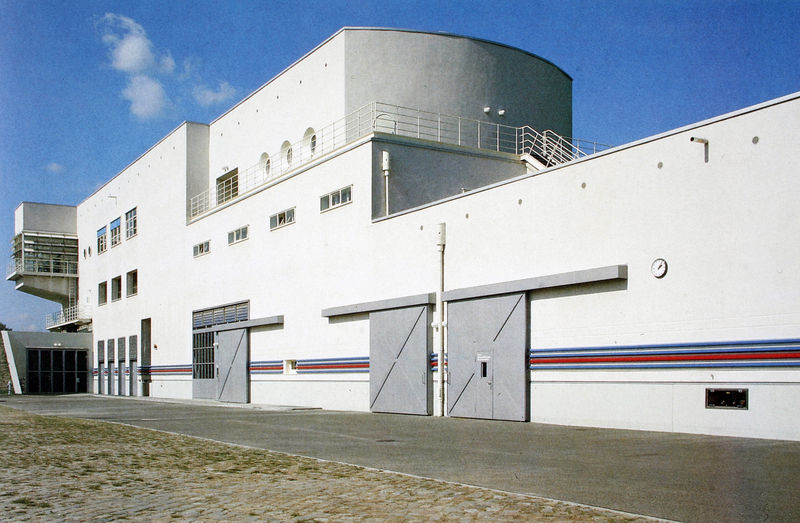
Titel: Südansicht
Künstler: Gustav Peichl
Standort: Berlin
Institution: PEA (Phosphat-Eleminations-Anlage)
Schlagwörter: blau, weiß, gebäude, rot, architektur, boot, schiff, bullauge, hafen, reling, uhr, halle, foto, deck, bullaugen, schiebetore, schiffsähnlich